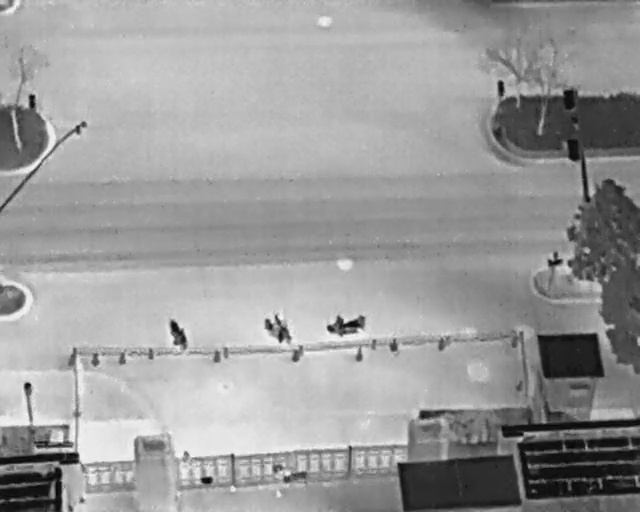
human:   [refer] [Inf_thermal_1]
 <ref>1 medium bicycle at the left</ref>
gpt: <box>[[24, 63, 30, 66, 149]]</box>

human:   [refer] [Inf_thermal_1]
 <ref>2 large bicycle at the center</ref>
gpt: <box>[[52, 59, 55, 67, 2], [40, 61, 46, 66, 149]]</box>